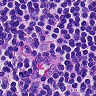
Metastatic tissue present: no